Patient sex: F
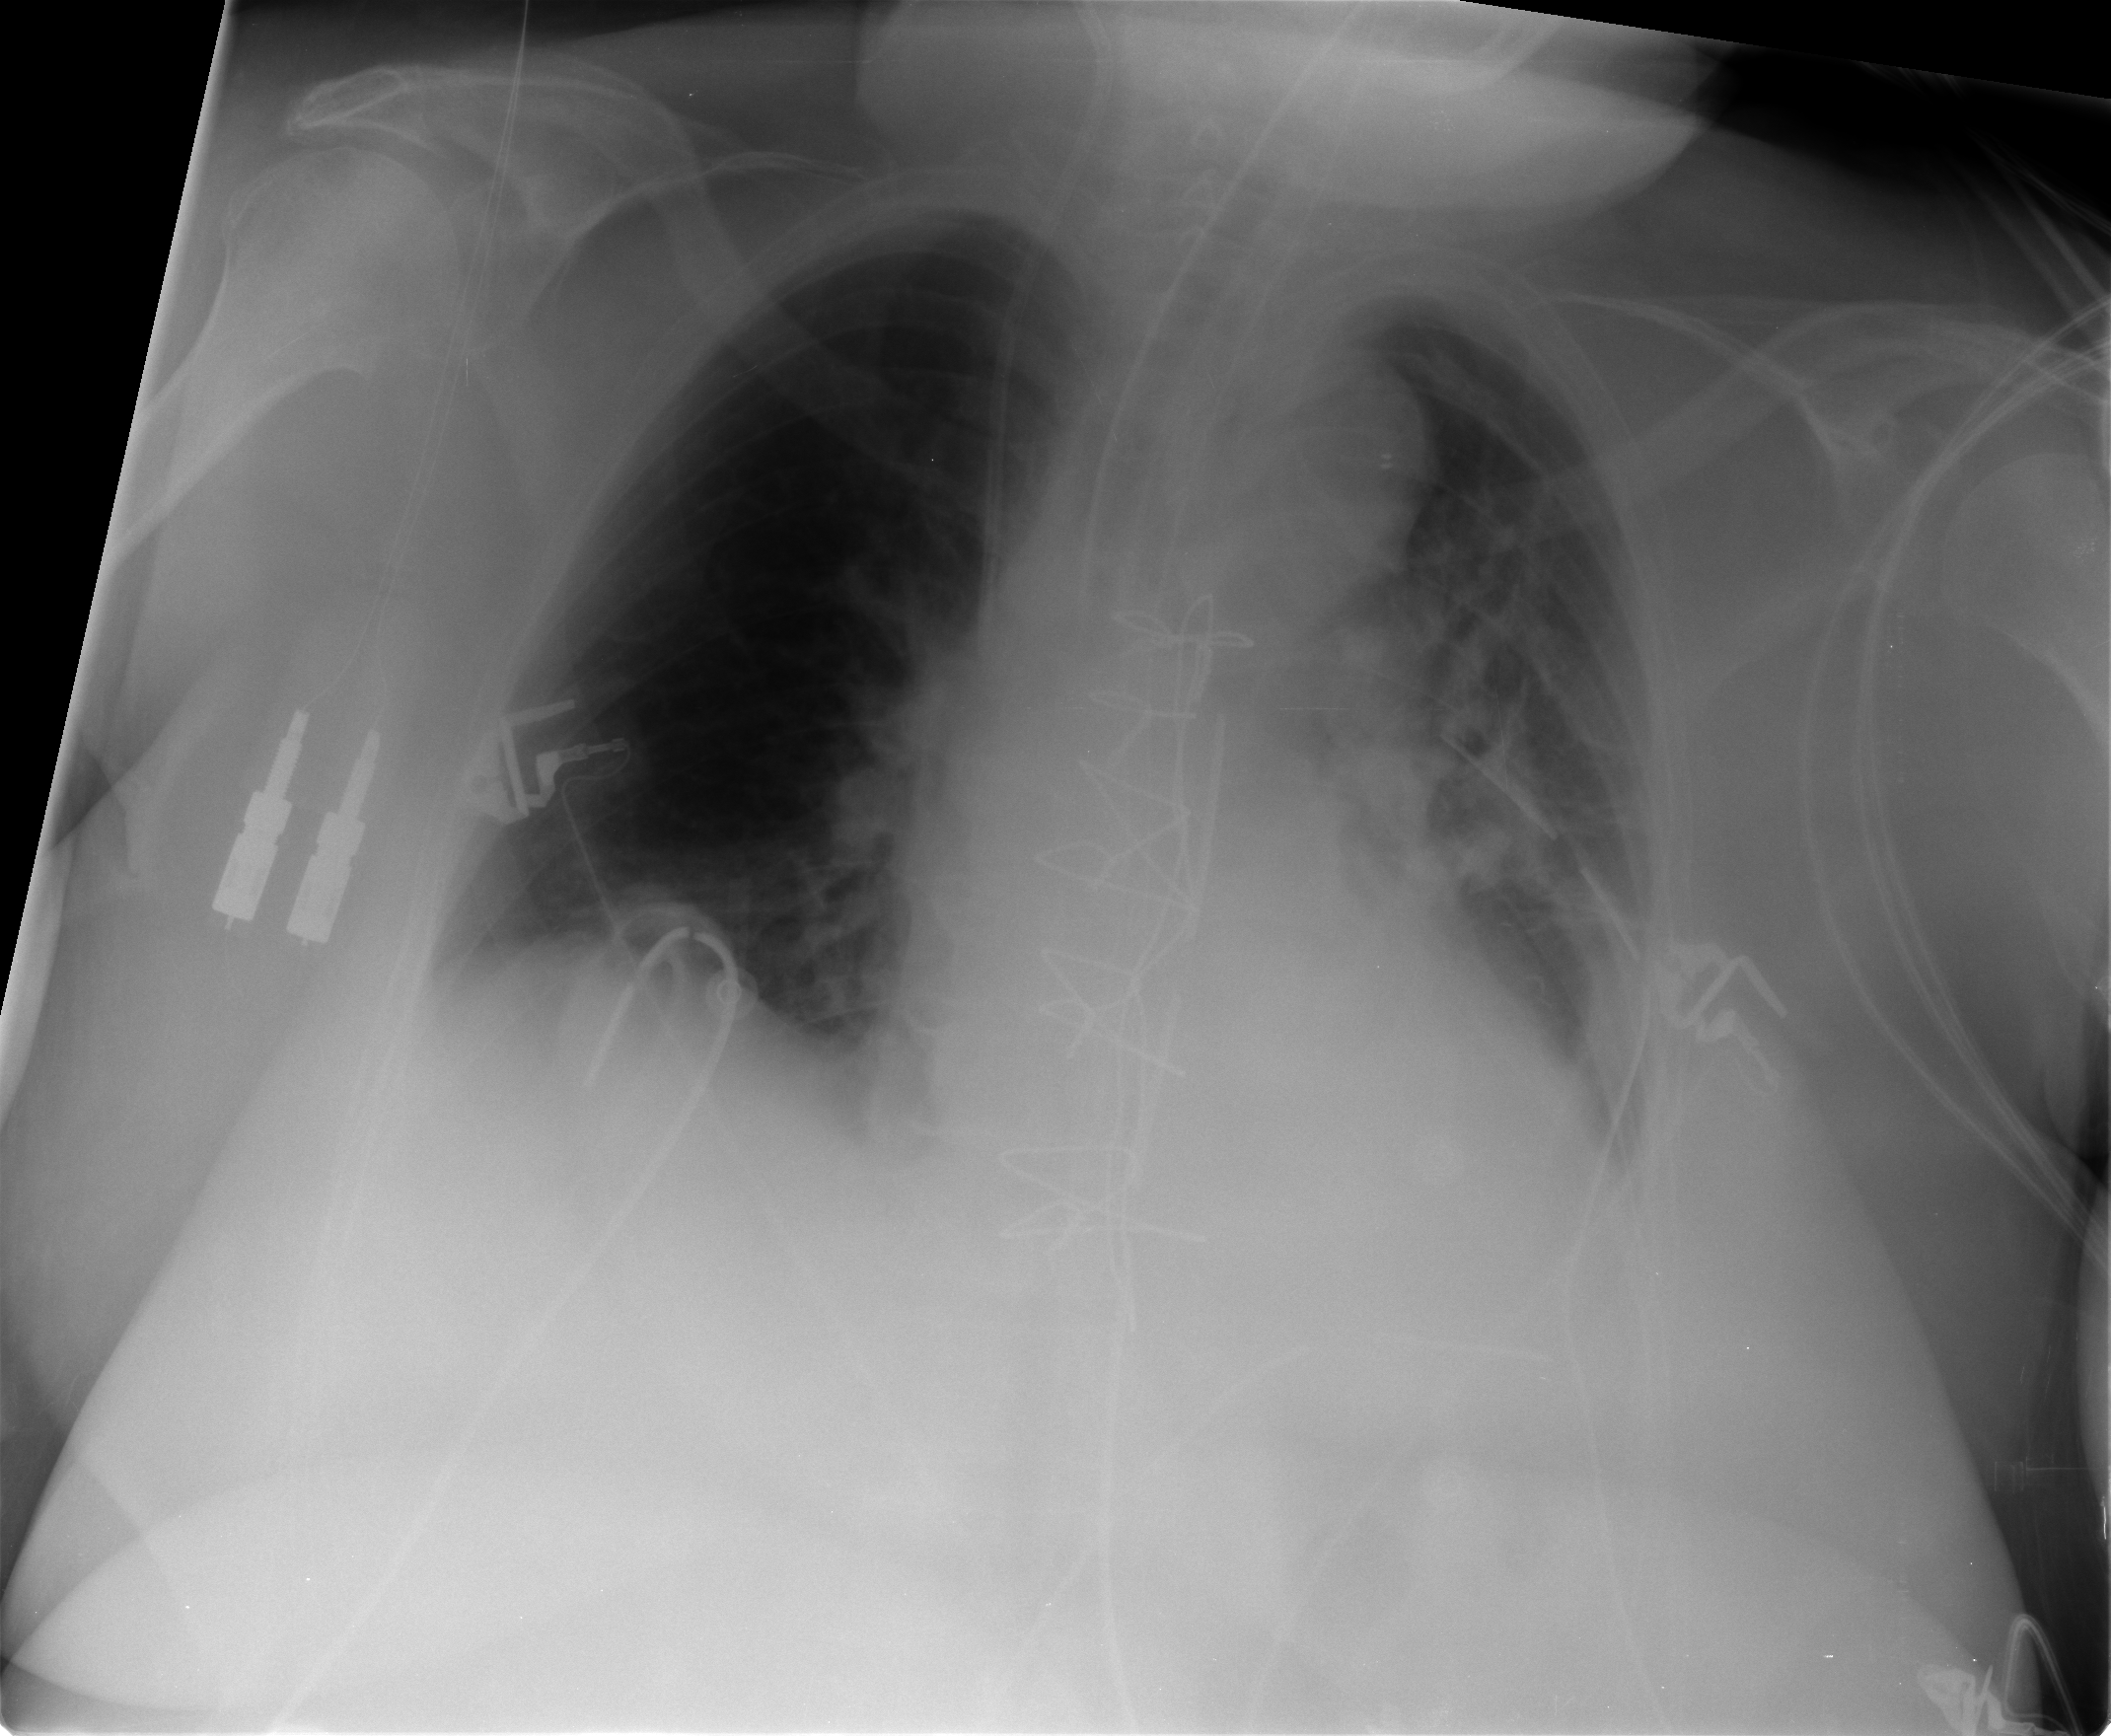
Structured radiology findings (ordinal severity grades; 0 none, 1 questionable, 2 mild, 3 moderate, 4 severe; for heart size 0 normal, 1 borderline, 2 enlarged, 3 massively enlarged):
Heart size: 1
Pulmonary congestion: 0
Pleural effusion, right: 1
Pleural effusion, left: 2
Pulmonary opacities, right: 0
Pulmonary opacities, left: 3
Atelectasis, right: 0
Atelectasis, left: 3